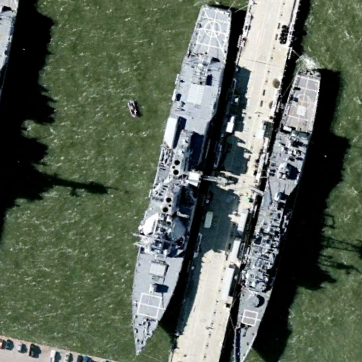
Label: destroyer